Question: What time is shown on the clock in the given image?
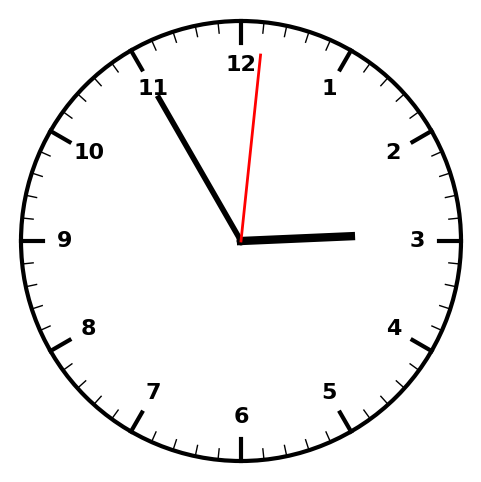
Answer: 02:55:01